Question: I have an app that filters out objects from a DB based on a simple form with select options, with each change in the form I get a list from the server with the filtered objects.
When the list returns, I update another view with the list of objects, so the user can tap on the List nav button and see what is filtered so far.
When the user goes back to the Filter nav option, the form has lost the state is was in, or lost the options selected and is blank again. I never submit the form as such.
How do you keep the form to stay the way it was left?
This is my form:
'''
<form id="filter_form" onchange="angular.element(this).scope().fileNameChanged(this)">
<div ng-repeat="(key, value) in tags.tags.objects | groupBy:'category.name'">
<div class="item item-divider">
{{ key }}
</div>
<label class="item item-input item-select" ng-repeat="(item_key, item) in value | groupBy:'subcategory.name'">
<div class="input-label">
{{ item_key }}
</div>
<select>
<option selected></option>
<option ng-repeat="option in item">
{{ option.description }}
</option>
</select>
</label>
</div>
</form>
'''
Form looks like this:

'''
<ion-view>
<ion-content class="padding">
<div class="list">
<form id="filter_form" onchange="angular.element(this).scope().fileNameChanged(this)" novalidate class="simple-form">
<div ng-repeat="(key, value) in tags.tags.objects | groupBy:'category.name'">
<div class="item item-divider">
{{ key }}
</div>
<label class="item item-input item-select" ng-repeat="(item_key, item) in value | groupBy:'subcategory.name'">
<div class="input-label">
{{ item_key }}
</div>
<select ng-model="tag" ng-options="option.description for option in item">
</label>
</div>
</form>
<a class="button button-block button-positive" href="/#/tab/filter/advanced">Advanced</a>
</div>
</ion-content>
</ion-view>
'''
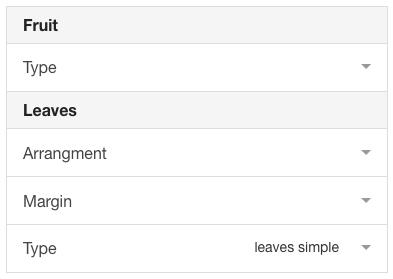
Answer: Just put tag into a value:
'''
yourModule.value('tag', {data: null});
'''
in the controller:
'''
yourModule.controller('formCtrl', function($scope, tag) {
$scope.tag = {data: null};
if(tag)
$scope.tag = tag;
else
formData = tag;
// rest of your code
});
'''
in the html, change the select's ng-model to tag.data:
'''
<select ng-model="tag.data" ng-options="option.description for option in item">
'''
see this (simplified) <URL>